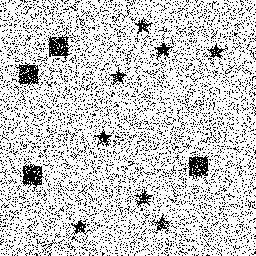
Squares: 4
Triangles: 0
Stars: 8
Total shapes: 12